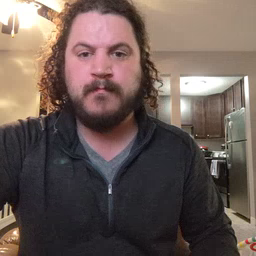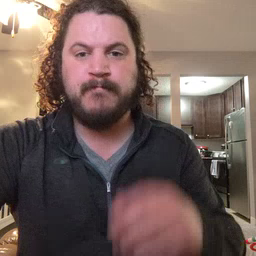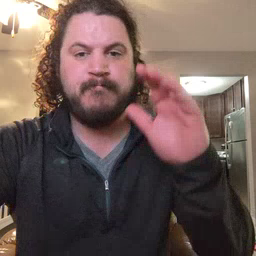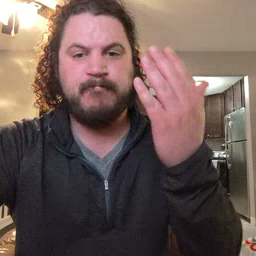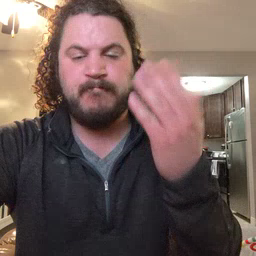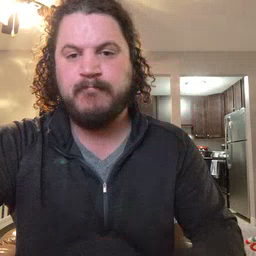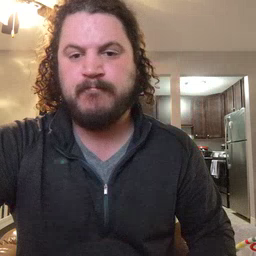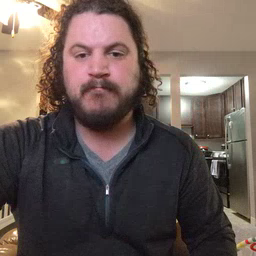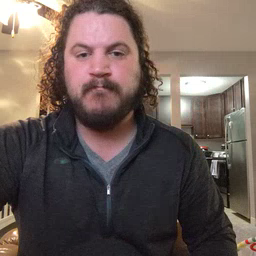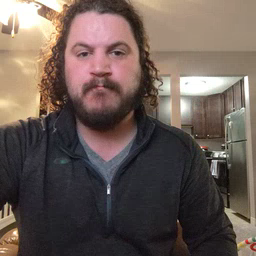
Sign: mitten